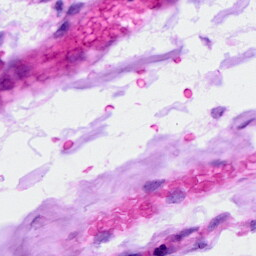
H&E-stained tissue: Ovarian